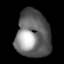
Tissue: lung
Cell type: Others
Senescence score: 0.2333
Nuclear area (px): 1568
Mean DAPI intensity: 109.545